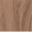
Piece: xx